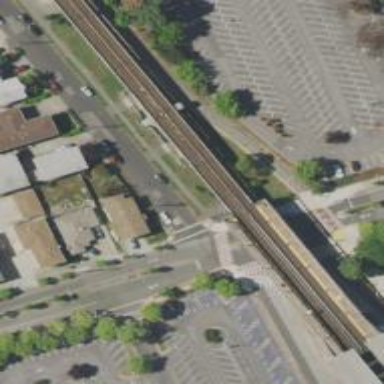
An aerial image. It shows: Busway road.